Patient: sex F, age 29
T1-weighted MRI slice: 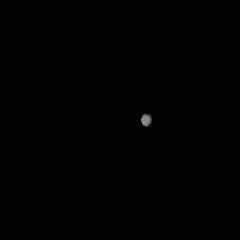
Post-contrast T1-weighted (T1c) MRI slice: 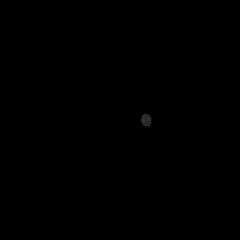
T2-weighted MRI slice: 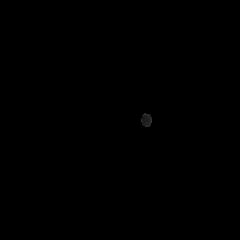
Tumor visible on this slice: no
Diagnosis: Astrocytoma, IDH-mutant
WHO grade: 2